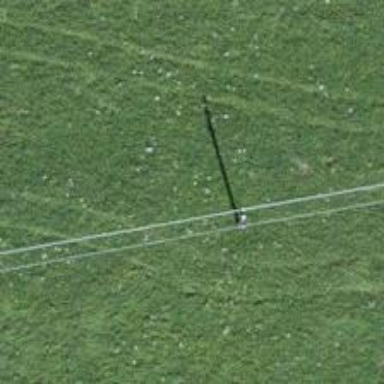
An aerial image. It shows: Power pole.